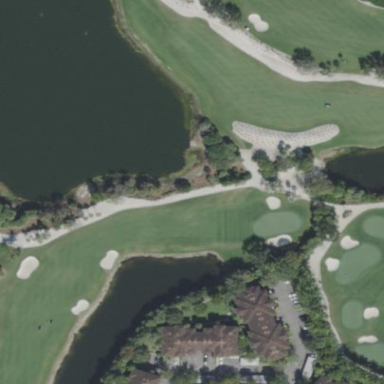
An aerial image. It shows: Golf bunker filled with sandy terrain.